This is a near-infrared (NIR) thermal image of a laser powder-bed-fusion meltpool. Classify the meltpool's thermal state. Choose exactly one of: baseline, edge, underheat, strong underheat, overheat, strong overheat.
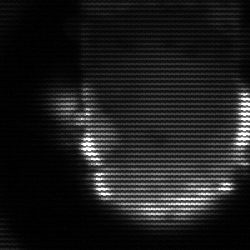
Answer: baseline